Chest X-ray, AP view. Patient: 60 years old, sex F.
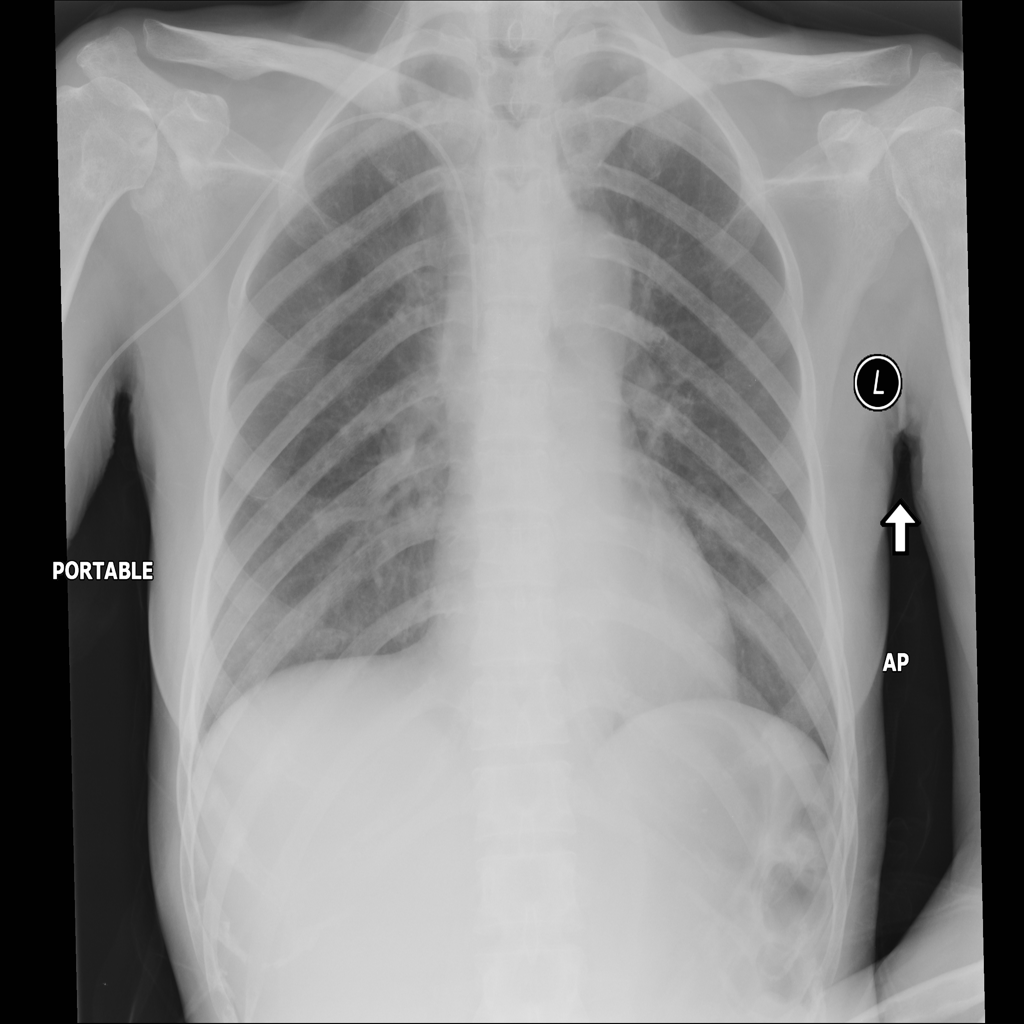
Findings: No Finding